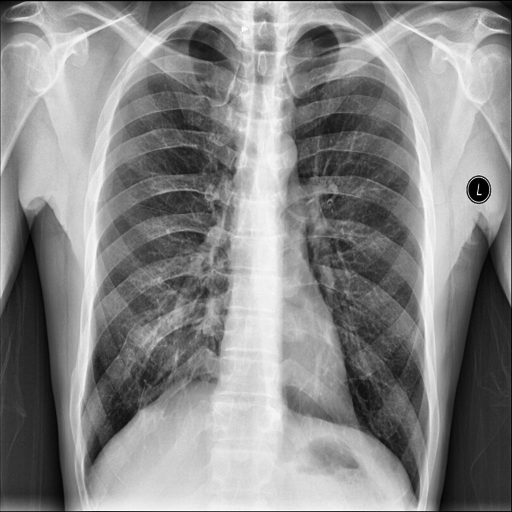
Finding: NORMAL